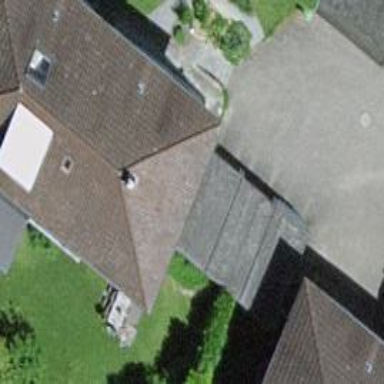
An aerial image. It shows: Garage.